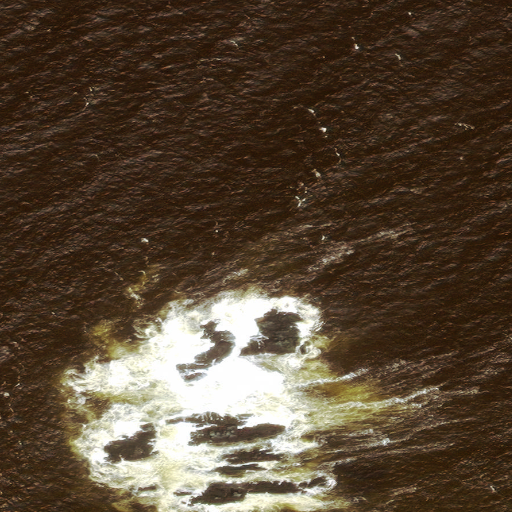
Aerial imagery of island in Alaska named Sparrow Rocks containing only unknown